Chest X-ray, PA view. Patient: 54 years old, sex F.
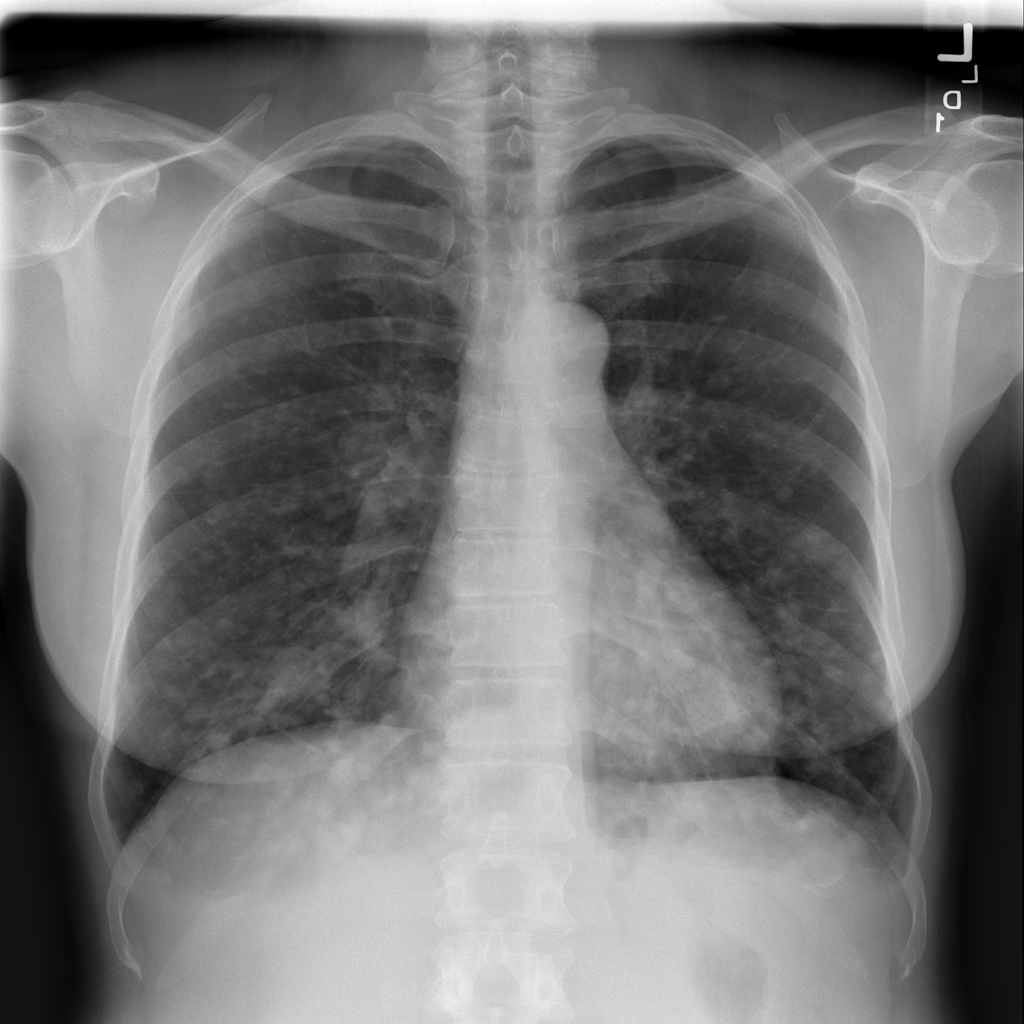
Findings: Effusion, Nodule